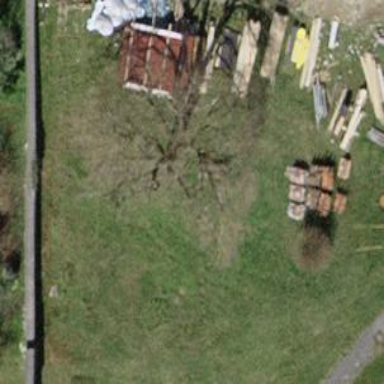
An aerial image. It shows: Bench for seating.